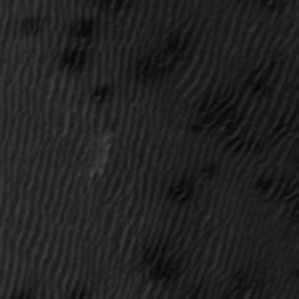
Label: frost